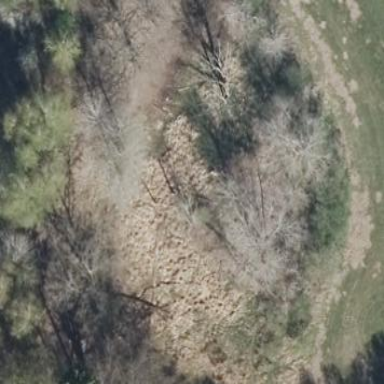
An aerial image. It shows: Patch of scrub vegetation.